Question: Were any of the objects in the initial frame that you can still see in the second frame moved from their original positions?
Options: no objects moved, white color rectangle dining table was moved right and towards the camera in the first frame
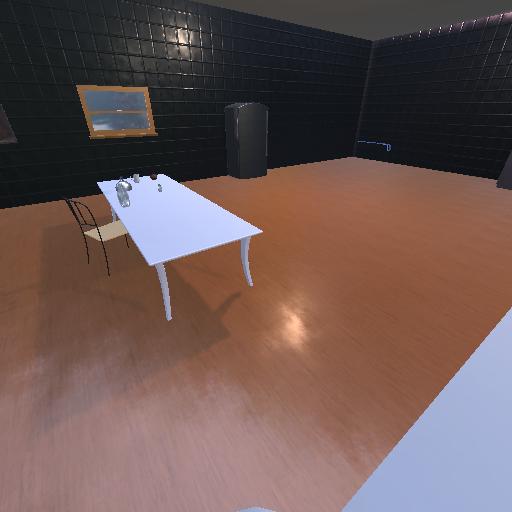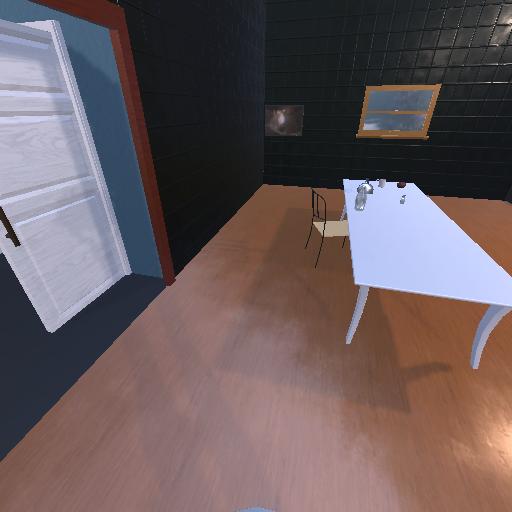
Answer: no objects moved